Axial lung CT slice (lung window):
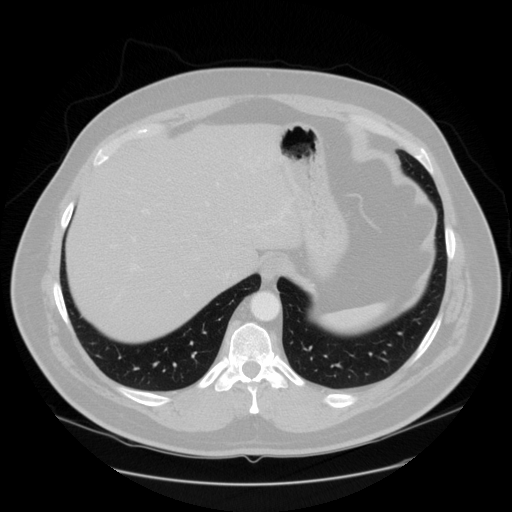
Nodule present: no